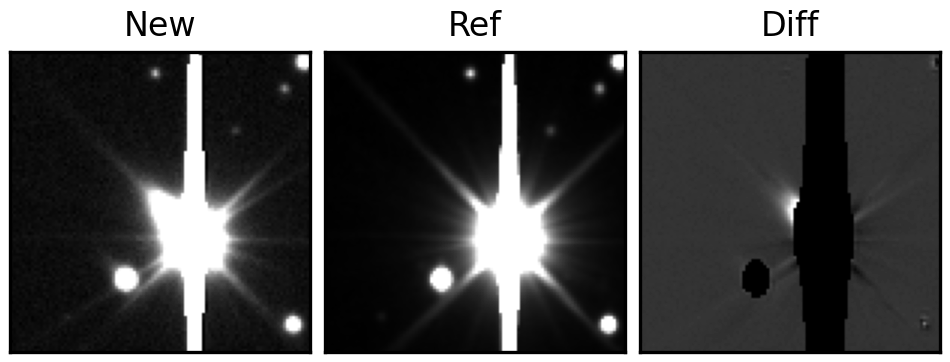
Label: bogus